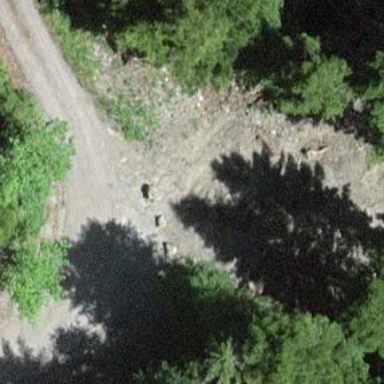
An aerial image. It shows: Gravel track with grade 2 quality.